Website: crate-barrel
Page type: customer-info-address
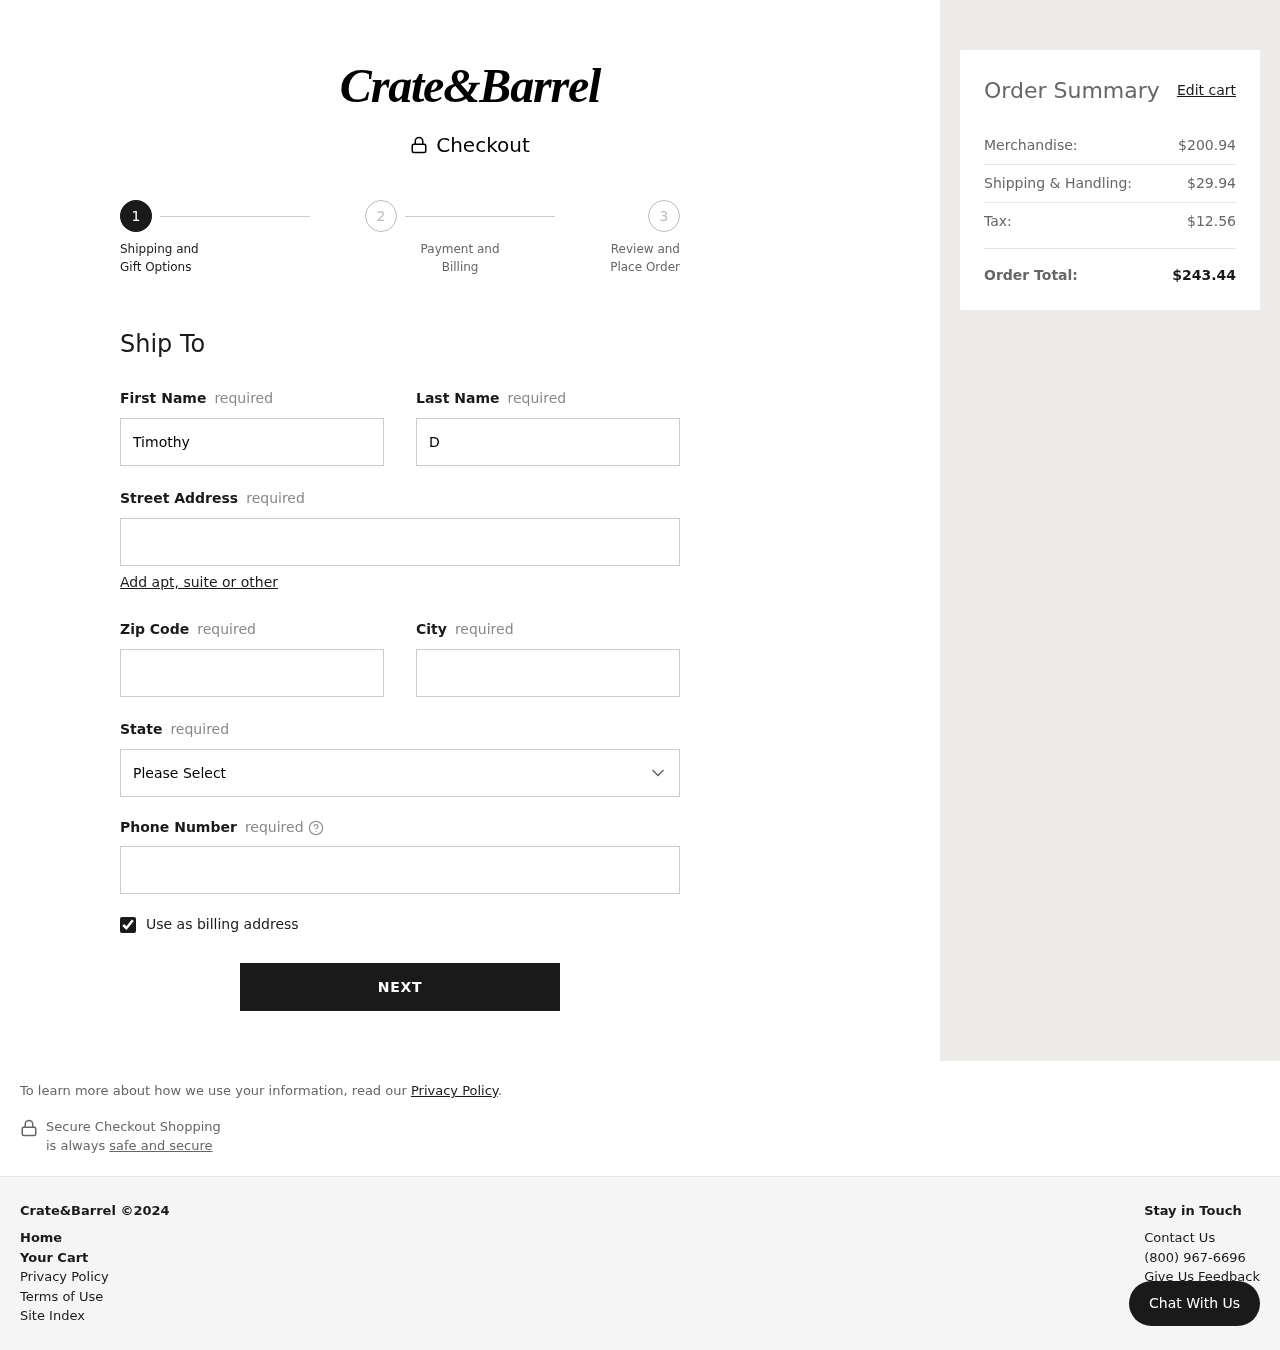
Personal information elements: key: PII_CITY
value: South Shannonborough
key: PII_FIRSTNAME
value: Timothy
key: PII_LASTNAME
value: Dillon
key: PII_PHONE
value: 5739216498
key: PII_POSTCODE
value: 91441
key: PII_STATE
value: Nebraska
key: PII_STREET
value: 1808 Alisha Neck Suite 492
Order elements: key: ORDER_SUBTOTAL
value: $200.94
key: ORDER_SHIPPING_COST
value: $29.94
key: ORDER_TAX
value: $12.56
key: ORDER_TOTAL
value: $243.44